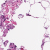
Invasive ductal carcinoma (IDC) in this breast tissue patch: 0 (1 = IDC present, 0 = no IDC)